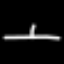
Label: line